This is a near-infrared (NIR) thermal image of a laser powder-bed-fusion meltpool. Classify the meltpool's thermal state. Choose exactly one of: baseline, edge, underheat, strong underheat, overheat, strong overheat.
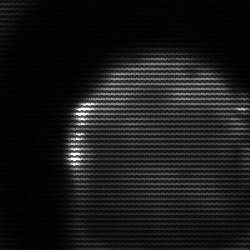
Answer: edge